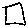
Label: square